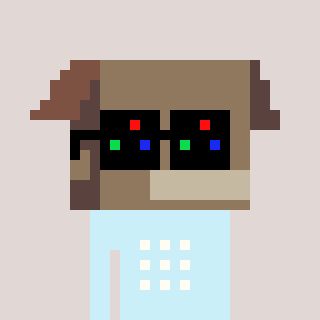
a pixel art character with square black sunglasses, a box-shaped head and a cold-colored body on a warm background